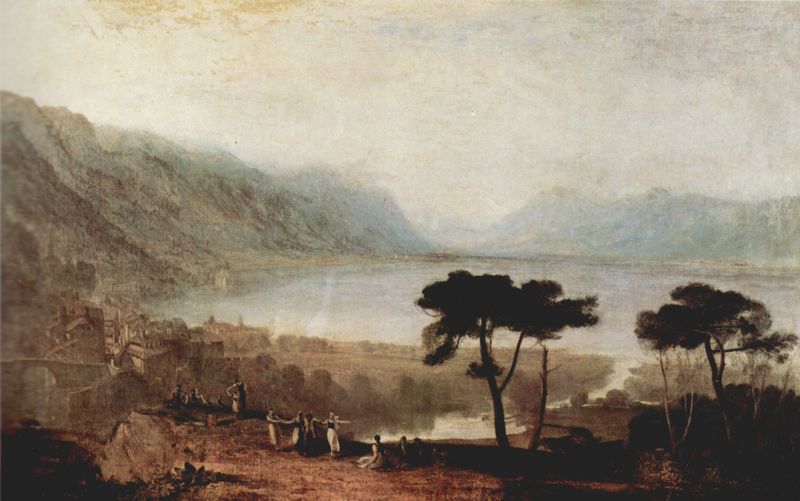
Titel: Der Genfer See von Montreux aus gesehen
Künstler: William Turner
Standort: Los Angeles (California)
Institution: Los Angeles County Museum of Art
Schlagwörter: baum, berg, blau, blätter, dunkel, felsen, gemälde, gruppe, hand, himmel, körper, laub, mann, meer, schatten, wasser, weiß, wolken, aquarell, baumstämme, bäume, fluss, frauen, grün, landschaft, menschen, mädchen, ocker, sand, see, sitzen, stadt, ufer, äste, braun, frankreich, frau, grau, hell, hintergrund, kleid, kleider, licht, männer, schwarz, straße, vordergrund, dach, gebäude, gras, haus, weg, wiese, wolke, fest, rock, tanz, versammlung, feier, feiern, wand, mensch, stein, steine, hände, ast, bach, baumstamm, birke, einsamkeit, erde, gräser, horizont, häuser, hügel, natur, spiegelung, stamm, brücke, busch, einsam, gewässer, kanal, pfad, qualm, rauch, sonne, wege, boden, insel, land, sitzend, kind, paar, personen, blatt, person, tanzen, tänzerinnen, krone, tal, wald, kinder, rund, küste, sommer, strand, gasse, italien, süden, röcke, jungen, abhang, lehm, berge, fels, gebirge, gipfel, hang, sonnenlicht, dorf, dächer, mauer, bergkette, dunst, nebel, tag, schlucht, steil, ausflug, idylle, schlot, figuren, rundbogen, bogenbrücke, nebelig, romantik, staffage, turner, junge, baumkrone, baumkronen, freude, tor, gruppen, unscharf, klippe, schlote, straßen, wände, pärchen, ruine, diesig, idyll, tageslicht, festung, lichtung, gewunden, ruinen, landzunge, tanzende, diffus, verschwommen, mauern, freiheit, karg, mystisch, rundbögen, sonnenschein, graben, seeufer, pinien, trichter, gebirgssee, gegenlicht, reigen, gericault, tänzer, waser, bergsee, staffagefiguren, kessel, brücken, kronen, paare, binnensee, platanen, kanäle, dunstig, milchig, andeutung, bäche, gräben, talkessel, drf, ringelpietz, freuen, festivität, plato, gebude, gebirgsee, rundbogenbrücke, kobler